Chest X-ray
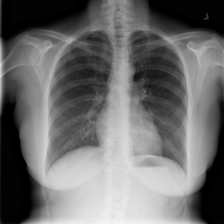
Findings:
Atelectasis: negative
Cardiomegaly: negative
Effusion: negative
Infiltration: negative
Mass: negative
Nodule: negative
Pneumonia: negative
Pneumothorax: negative
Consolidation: negative
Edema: negative
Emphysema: negative
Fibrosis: negative
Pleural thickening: negative
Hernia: negative